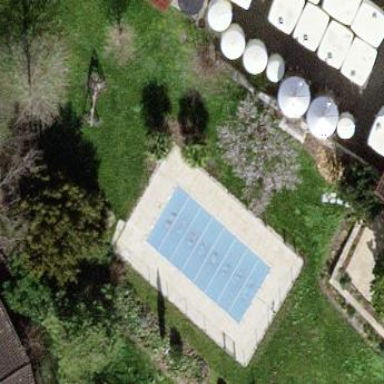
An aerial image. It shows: Swimming pool located in leisure land.